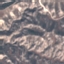
Land use / land cover class: HerbaceousVegetation